Question: I'm using firebase recyclerAdapter to populate my view and want to sort those data from the higest to lowest points.

P.S : I'm using firebase real time database.
<URL>
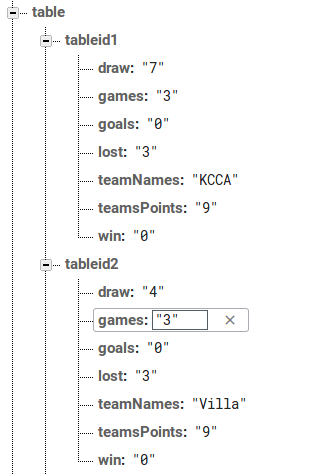
Answer: As I see in your database, you are storing all those values as strings and not as numbers. When you try to order strings, you need to know that the strings are ordered 'lexicographically'.
A quick solve for this problem would be to change the data type from string to 'int' or 'long'. So for numbers, this is the normal order:
- - - -
But for strings, this is the normal order:
- - - -
There is no operator in Firebase and as far as i know nor in other databases that allow you to change this behavior. Instead, you will have to modify the data to get the behavior you want. So, store values that are in the order you need them when sorted lexicographically. For numbers you can accomplish that by padding them with zeroes:
- - - - - - -
To order the results, please use hte following code:
'''
DatabaseReference rootRef = FirebaseDatabase.getInstance().getReference();
DatabaseReference tableRef = rootRef.child("table");
Query query = tableRef.orderByChild("teamPoints");
query.addListenerForSingleValueEvent(/* ... */);
'''
I missed that but according to @FrankvanPuffelen's comment, please see the post in which is explained the way in which you can reverse the order.